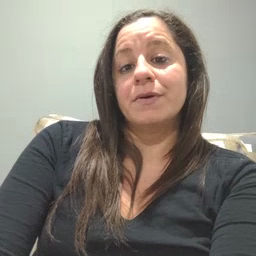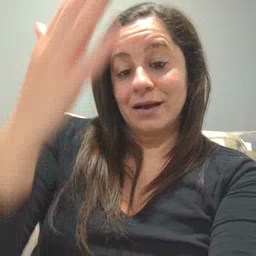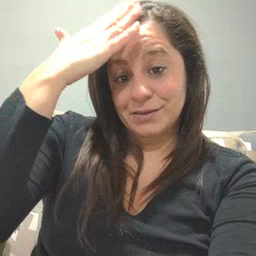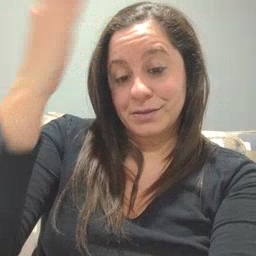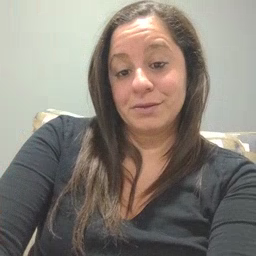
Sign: hat